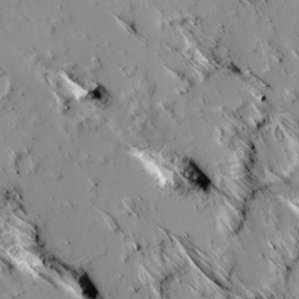
Label: non_frost